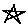
Label: star